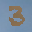
Label: 3